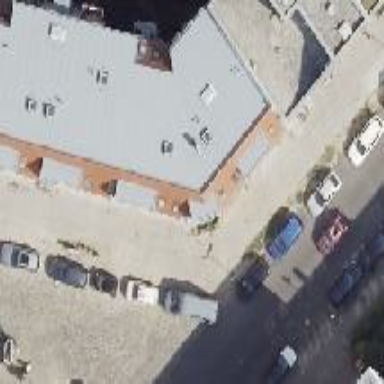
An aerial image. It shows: Unique apartment building with double saltbox roof shape.